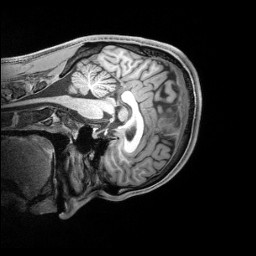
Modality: T1w
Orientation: sagittal
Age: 22
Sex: male
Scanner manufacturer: siemens
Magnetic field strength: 3 T
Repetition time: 2.4 s
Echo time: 0.00219 s